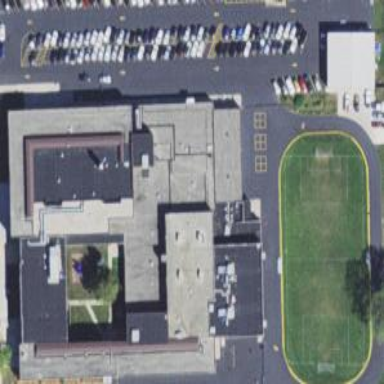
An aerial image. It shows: School.